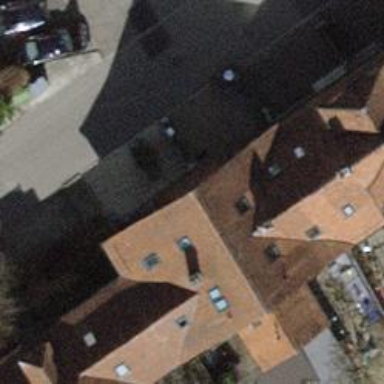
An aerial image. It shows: Building with tile roof.